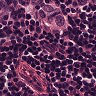
Metastatic tissue present: yes